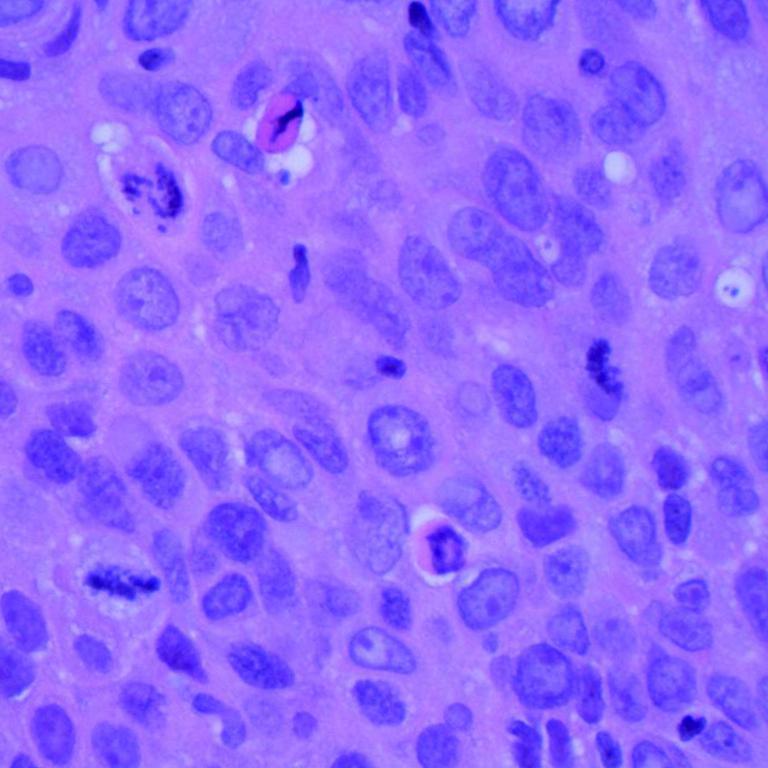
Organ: lung
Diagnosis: squamous carcinomas